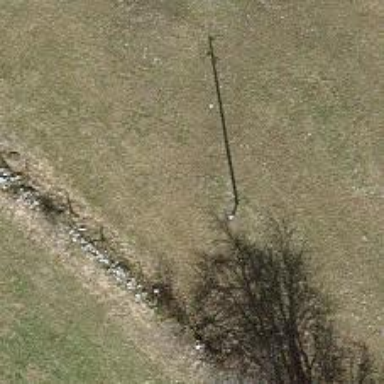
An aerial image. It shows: Power pole.